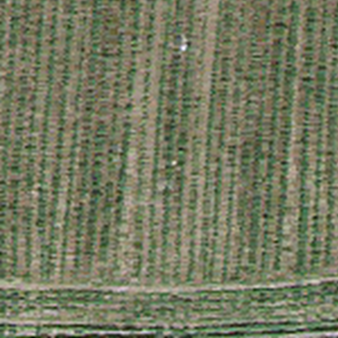
Label: other